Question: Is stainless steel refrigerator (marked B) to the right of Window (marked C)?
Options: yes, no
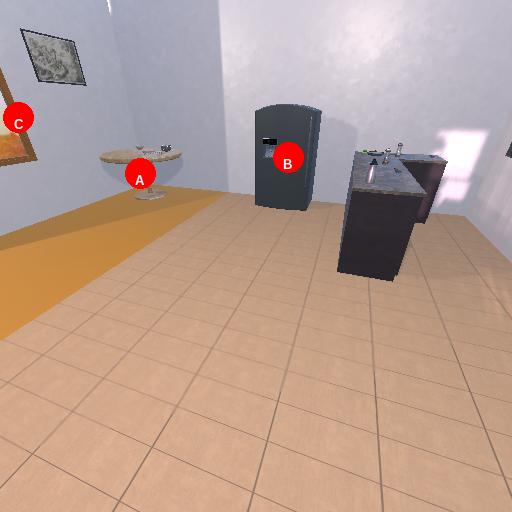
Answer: yes